Interaction volume radius: 10 \u00c5
Interaction volume height: 25 \u00c5
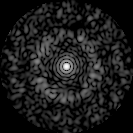
Disorder parameter: 0.8426